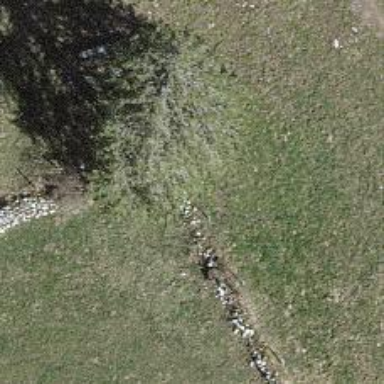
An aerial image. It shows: Dry stone wall barrier.